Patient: sex M, age 69
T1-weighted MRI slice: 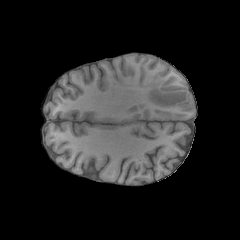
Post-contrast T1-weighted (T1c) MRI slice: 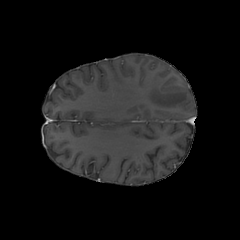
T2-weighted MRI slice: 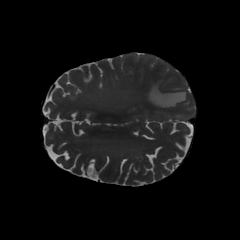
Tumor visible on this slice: yes
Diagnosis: Glioblastoma, IDH-wildtype
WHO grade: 4